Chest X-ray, AP view. Patient: 58 years old, sex M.
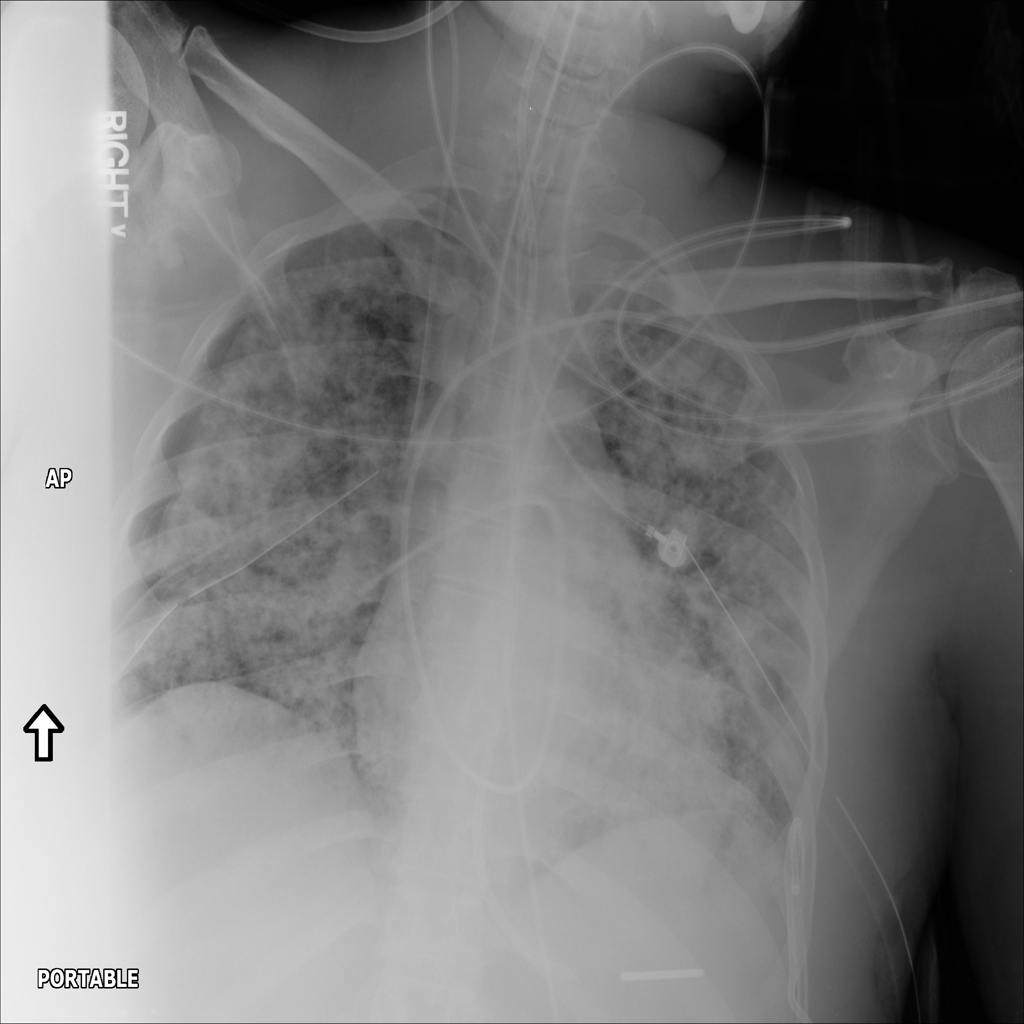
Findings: Infiltration, Pneumothorax